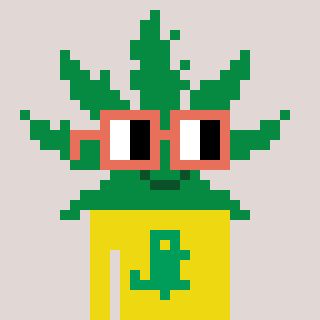
a pixel art character with square orange glasses, a weed-shaped head and a yellow-colored body on a warm background